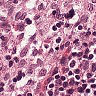
Metastatic tissue present: no